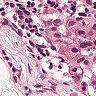
Metastatic tissue present: yes